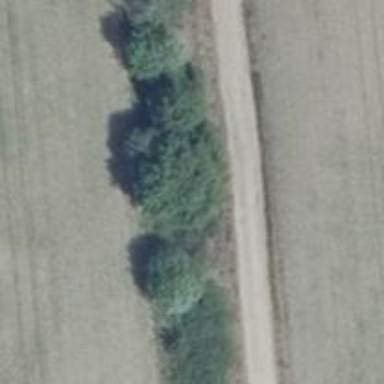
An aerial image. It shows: Deciduous broadleaved tree.